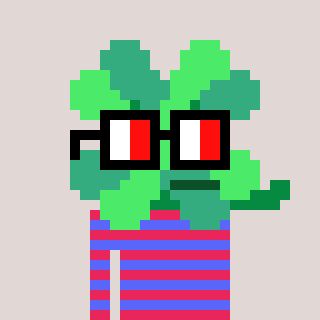
a pixel art character with square glasses with black frames and red eyes, a clover-shaped head and a purple-colored body on a warm background